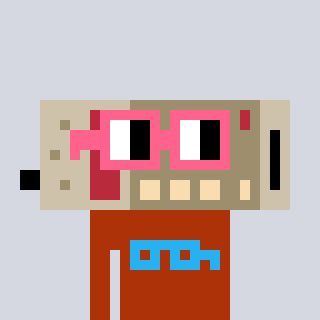
a pixel art character with square pink glasses, a cordless phone-shaped head and a hotbrown-colored body on a cool background